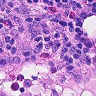
Metastatic tissue present: no